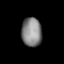
Tissue: lung
Cell type: Myeloid cells
Senescence score: 0.5582
Nuclear area (px): 572
Mean DAPI intensity: 132.664